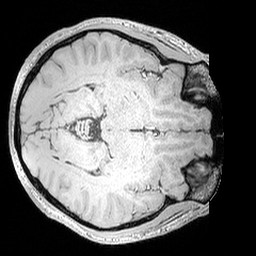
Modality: MP2RAGE
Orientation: axial
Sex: male
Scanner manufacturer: siemens
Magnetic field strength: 3 T
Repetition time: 5 s
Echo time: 0.00292 s